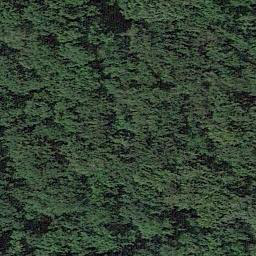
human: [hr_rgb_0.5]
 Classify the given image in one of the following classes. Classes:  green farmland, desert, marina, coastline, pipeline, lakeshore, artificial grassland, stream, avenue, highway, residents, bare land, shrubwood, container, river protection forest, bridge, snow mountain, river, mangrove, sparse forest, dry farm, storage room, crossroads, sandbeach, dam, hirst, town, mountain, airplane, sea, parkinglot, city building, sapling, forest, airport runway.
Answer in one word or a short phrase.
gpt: forest